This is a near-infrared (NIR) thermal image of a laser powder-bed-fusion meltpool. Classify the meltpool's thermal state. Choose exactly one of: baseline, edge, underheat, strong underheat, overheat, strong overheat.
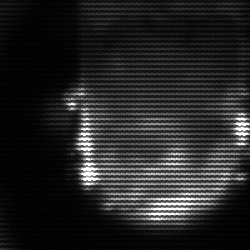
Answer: baseline